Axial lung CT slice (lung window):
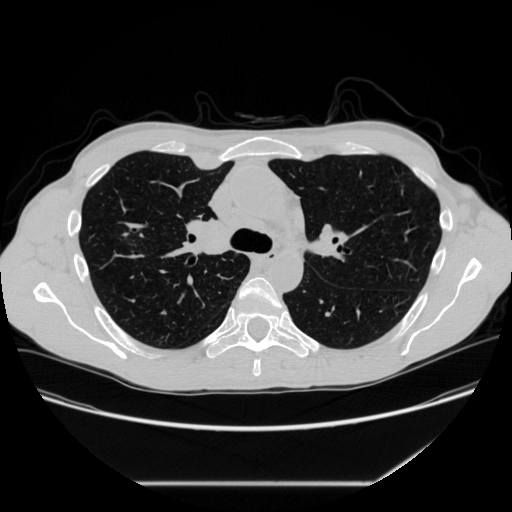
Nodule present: no